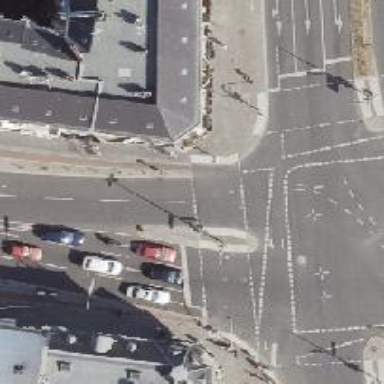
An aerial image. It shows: Crossing with traffic signals.